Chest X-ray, AP view. Patient: 19 years old, sex M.
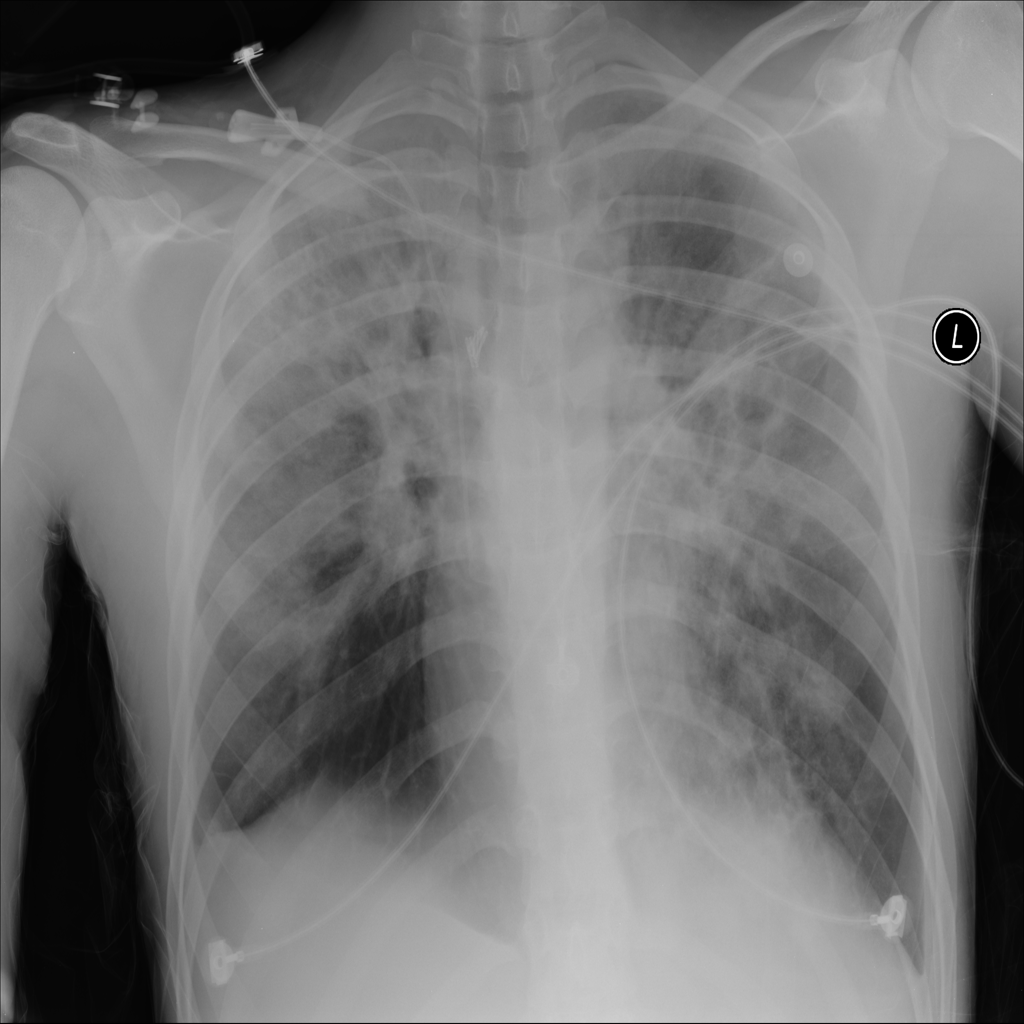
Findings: Infiltration